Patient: sex F, age 65
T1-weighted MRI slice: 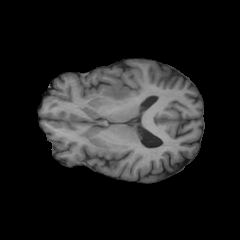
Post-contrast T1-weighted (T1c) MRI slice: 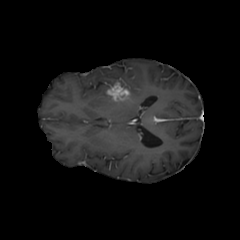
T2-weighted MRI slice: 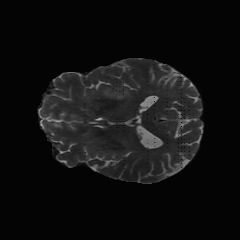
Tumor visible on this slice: yes
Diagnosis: Glioblastoma, IDH-wildtype
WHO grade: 4